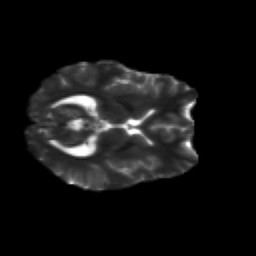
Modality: T2w
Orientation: axial
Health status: healthy
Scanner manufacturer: siemens
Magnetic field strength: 3 T
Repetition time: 12 s
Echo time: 0.092 s